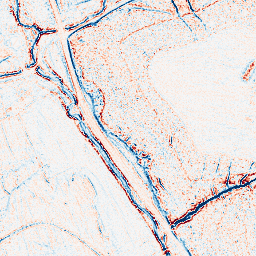
Category: edge_preserving
Decomposition family: bilateral
Decomposition parameters: d: 5
sigma_color: 75
sigma_space: 150
Upsampling method: linear_exact
Upsampling parameters: scale: 4
Upsampling scale: 4